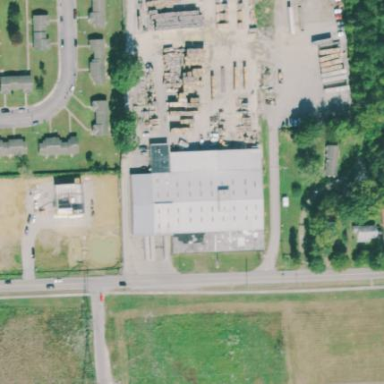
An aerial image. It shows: Warehouse.